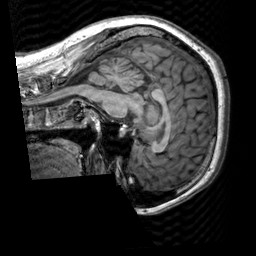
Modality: T1w
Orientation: sagittal
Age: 29
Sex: female
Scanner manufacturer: siemens
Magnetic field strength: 3 T
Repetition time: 2.3 s
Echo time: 0.00303 s